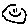
Label: smiley face